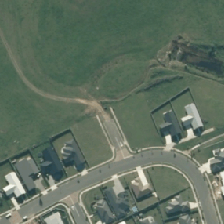
Land cover: urban_build_up